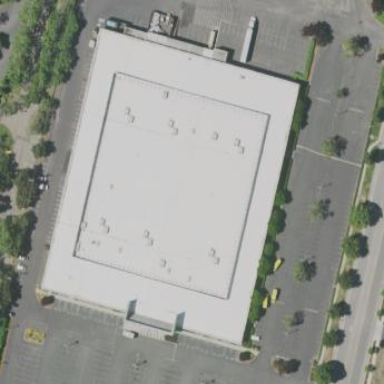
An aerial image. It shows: Commercial building.